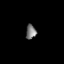
Tissue: lung
Cell type: Epithelial cells
Senescence score: 0.5422
Nuclear area (px): 143
Mean DAPI intensity: 122